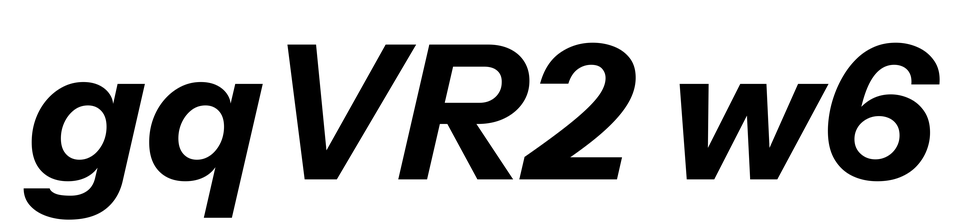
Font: InstrumentSans-Italic_Bold_Italic